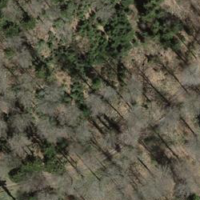
EUNIS habitat code: 41
Species observed at this site:
Lysimachia nemorum